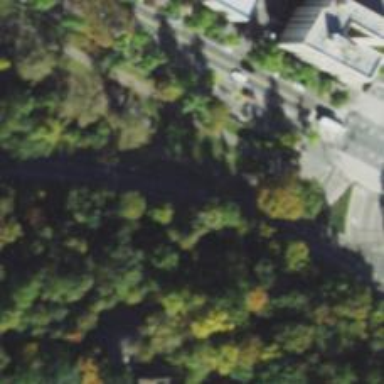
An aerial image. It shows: Asphalt service road with cycle track.